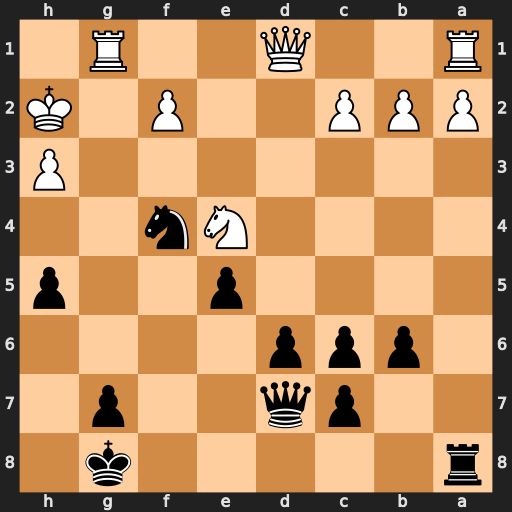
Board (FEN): r5k1/2pq2p1/1ppp4/4p2p/4Nn2/7P/PPP2P1K/R2Q2R1
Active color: b
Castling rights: -
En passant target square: -
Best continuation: Qxh3#